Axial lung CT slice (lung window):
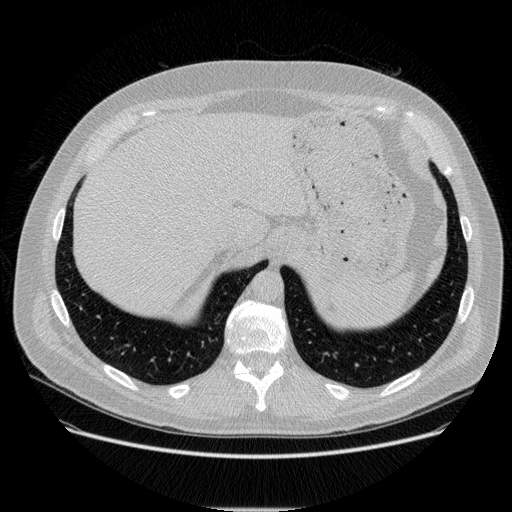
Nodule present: no